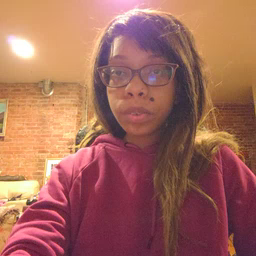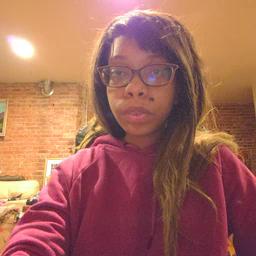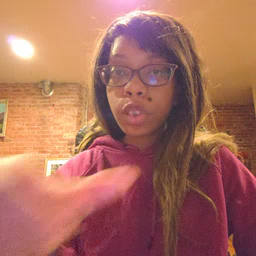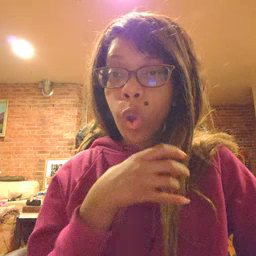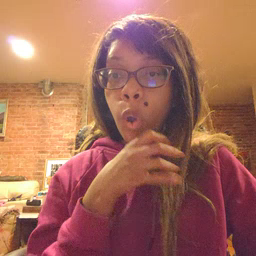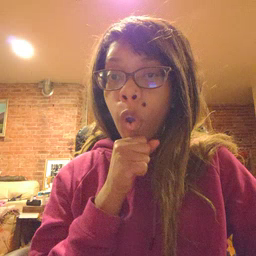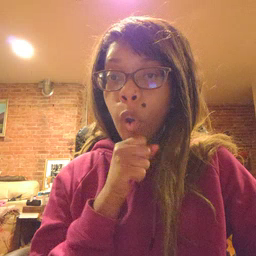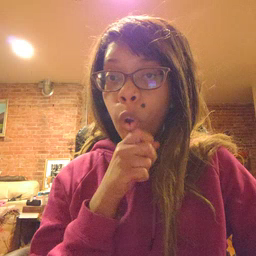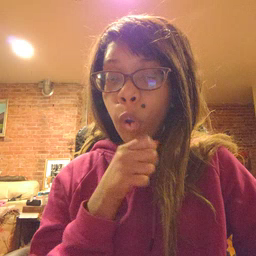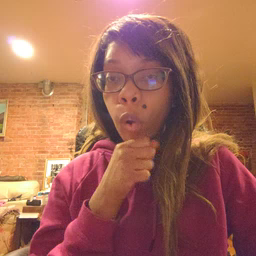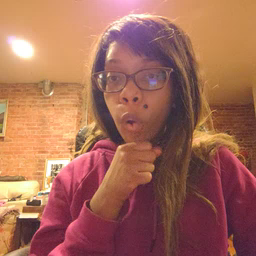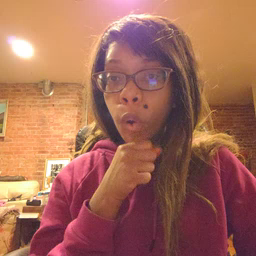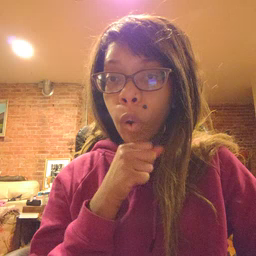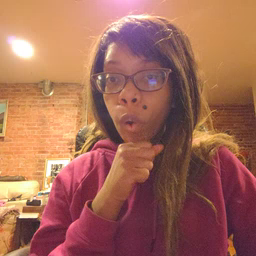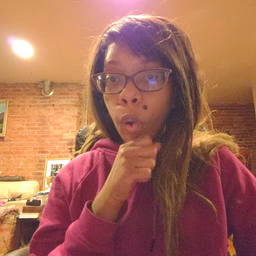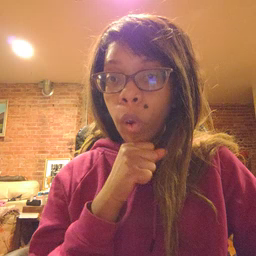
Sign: orange